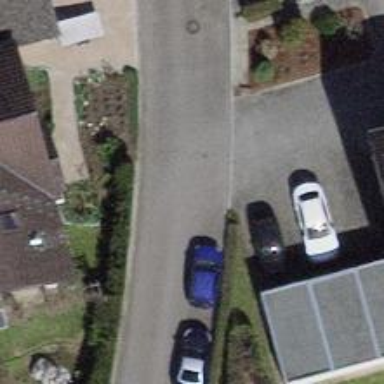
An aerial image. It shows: Smoothly paved residential road.